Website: lowes
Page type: customer-info-address
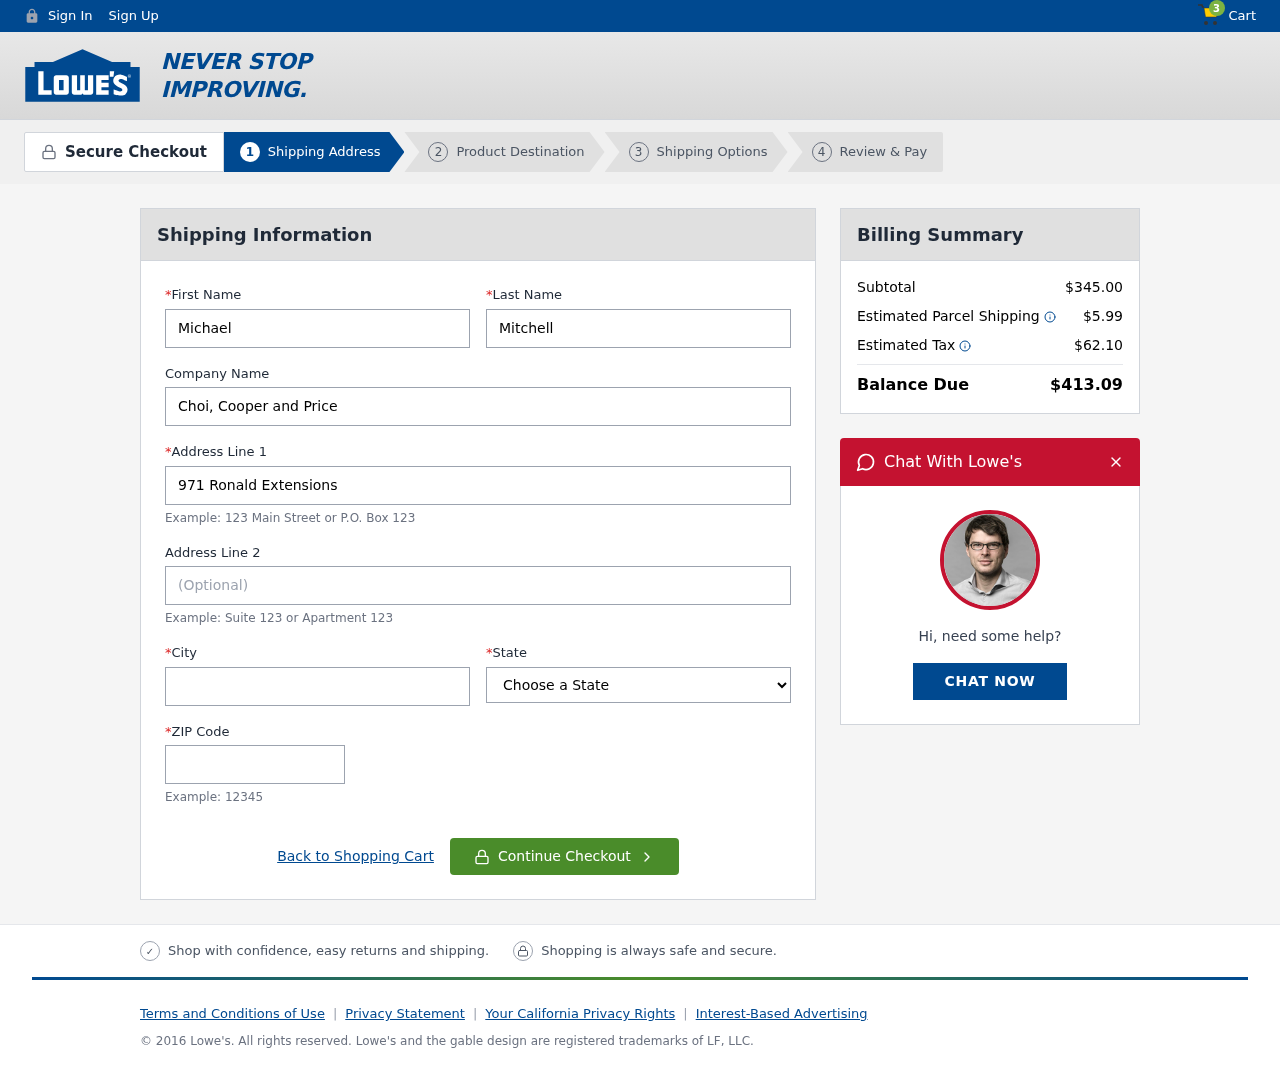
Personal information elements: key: PII_CITY
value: South John
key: PII_COMPANY
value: Choi, Cooper and Price
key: PII_FIRSTNAME
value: Michael
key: PII_LASTNAME
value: Mitchell
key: PII_POSTCODE
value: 33665
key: PII_STATE
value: MP
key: PII_STREET
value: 971 Ronald Extensions
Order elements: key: ORDER_NUM_ITEMS
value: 3
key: ORDER_SUBTOTAL
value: $345.00
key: ORDER_SHIPPING_COST
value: $5.99
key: ORDER_TAX
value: $62.10
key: ORDER_TOTAL
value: $413.09